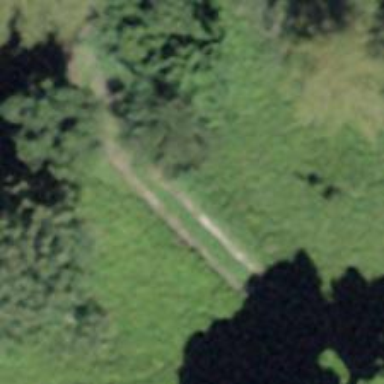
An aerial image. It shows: Track road with grade4 tracktype.